Question: I am trying to approximate pi using the <URL>:

It should compute the sums until the last sum is less than '1e-15'.
This was just supposed to be for fun and occupy at most half an hour of my time... but my code is not producing anything close to pi and I'm not sure why. Quite possibly something silly that I've overlooked, but not sure!
Just a note: I'm starting '$k' at 1 because 0 breaks my 'factorial'sub and from my calculations k=0 would return 0 anyway.
I realise the code can be more efficiently written; I wrote it out as simply as possible to see if I could understand where I was going wrong. Any help appreciated!
'''
#!/usr/bin/perl
use warnings;
use strict;
sub approx_pi {
my $const = (2 * sqrt(2)) / 9801;
my $k = 1;
my $sum = 0;
while ($sum < 1e-15) {
my $p1 = factorial((4 * $k), 1);
my $p2 = 1103 + (26390 * $k);
my $p3 = (factorial($k, 1))**4;
my $p4 = 396**(4 * $k);
$sum = $sum + ( ($p1 * $p2) / ($p3 * $p4) );
$k++;
}
#print "Const: $const
Sum: $sum
";
return (1 / ($const * $sum));
}
sub factorial {
my ($i, $total) = @_;
return $total if $i == 1;
$total = $total * $i;
#print "i: $i total: $total
";
factorial($i-1, $total);
}
my $pi = approx_pi();
print "my pi is: $pi
";
'''
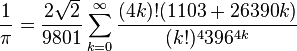
Answer: There are several problems with the script.
- 'k==0''1103''$k''factorial''''
sub factorial {
my ($i, $total) = @_;
return $total if $i <= 1;
'''
- '''
sub fact {
my $n = shift;
return 1 if $n == 0 || $n ==1;
return $n * fact($n -1);
}
'''
(See Mark Reed's interesting comment about the possible <URL>- '$sum''approx_pi''''
my $Diff = 1;
while ($Diff > 1e-15) {
my $p1 = factorial((4 * $k), 1);
my $p2 = 1103 + (26390 * $k);
my $p3 = (factorial($k, 1))**4;
my $p4 = 396**(4 * $k);
$Diff = ($p1 * $p2) / ($p3 * $p4);
$sum += $Diff;
$k++;
}
'''
- 'factorial''396 power of 4k''''
sub approx_pi {
my $const = 4900.5 / sqrt(2);
my $k = 0;
my $k4 = 0;
my $F1 = 1;
my $F4 = 1;
my $Pd = 396**4;
my $P2 = 1103;
my $P4 = 1;
my $sum = 0;
while (1) {
my $Diff = ($F4 * $P2) / ($F1**4 * $P4);
$sum += $Diff;
last if $Diff < 1e-15;
++$k;
$k4 += 4;
$F1 *= $k;
$F4 *= ($k4 - 3)*($k4 - 2)*($k4 - 1)*$k4;
$P2 += 26390;
$P4 *= $Pd;
}
return $const / $sum;
}
'''
The result is:'''
my pi is: 3.14159265358979
'''
I did some measures. 'Approx_pi' function was run 1 000 000 times. The fixed original version takes 24 seconds, the other one 5 sec. For me it is somehow interesting that, '$F1**4' is faster than '$F1*$F1*$F1*$F1'.
---
Some words about the factorial. Because of Mark's comment I tried different implementations, to find the fastest solution. 5 000 000 loops were run for different implementations to calculate '15!':- '''
sub rfact;
sub rfact($) {
return 1 if $_[0] < 2;
return $_[0] * rfact $_[0] - 1 ;
}
'''
46.39 sec- '''
sub lfact($) {
my $f = 1;
for(my $i = 2; $i <= $_[0]; ++$i) { $f *= $i }
return $f;
}
'''
16.29 sec- '_fact 15,1''''
sub _fact($$) {
return $_[1] if $_[0] < 2;
@_ = ($_[0] - 1, $_[0] * $_[1]);
goto &_fact;
}
'''
108.15 sec- '''
my @h = (1, 1);
sub hfact;
sub hfact($) {
return $h[$_[0]] if $_[0] <= $#h;
return $h[$_[0]] = $_[0] * hfact $_[0] - 1;
}
'''
3.87 sec- '''
my @h = (1, 1);
sub hlfact($) {
if ($_[0] > $#h) {
my $f = $h[-1];
for (my $i = $#h + 1; $i <= $_[0]; ++$i) { $h[$i] = $f *= $i }
}
return $h[$_[0]];
}
'''